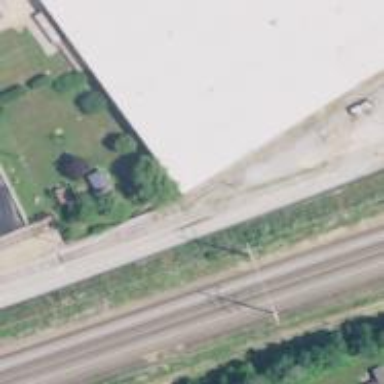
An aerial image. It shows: Rail spur service.